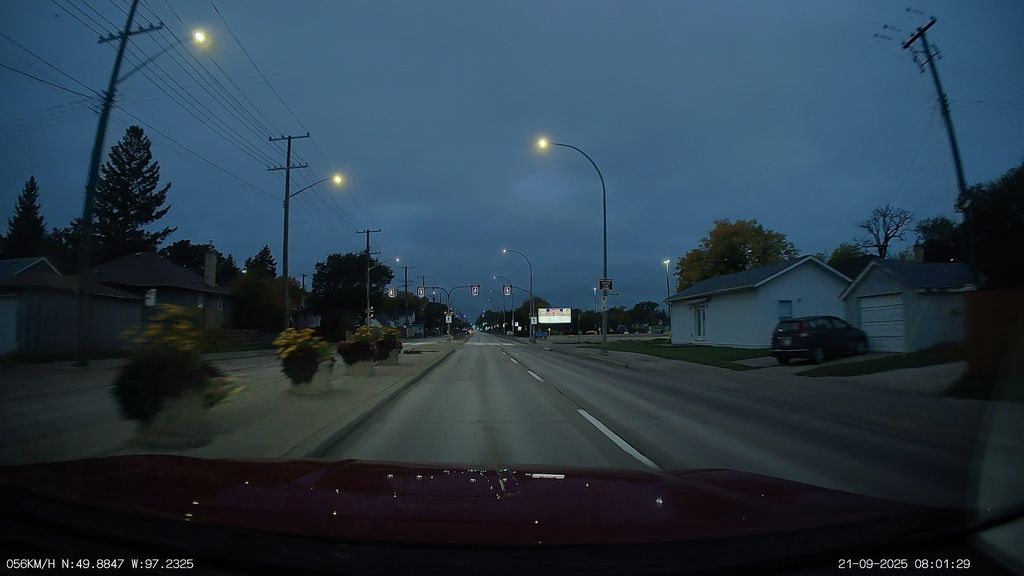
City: winnipeg